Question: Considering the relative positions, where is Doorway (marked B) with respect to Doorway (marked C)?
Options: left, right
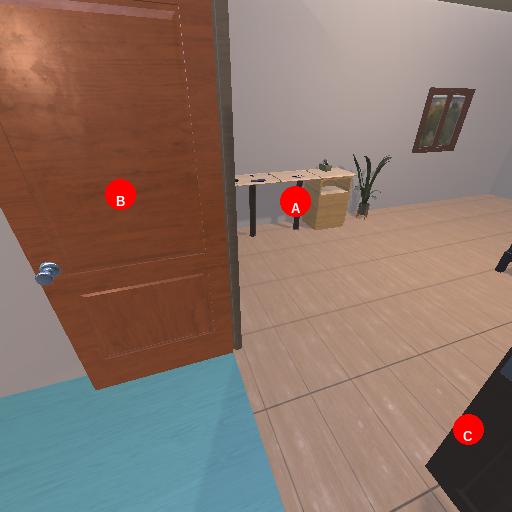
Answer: left